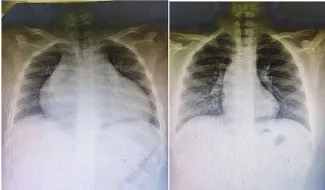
Image of case 3 (III-7). (C) X-ray findings of changes in heart size before and after heart transplantation.
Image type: radiology (x_ray)